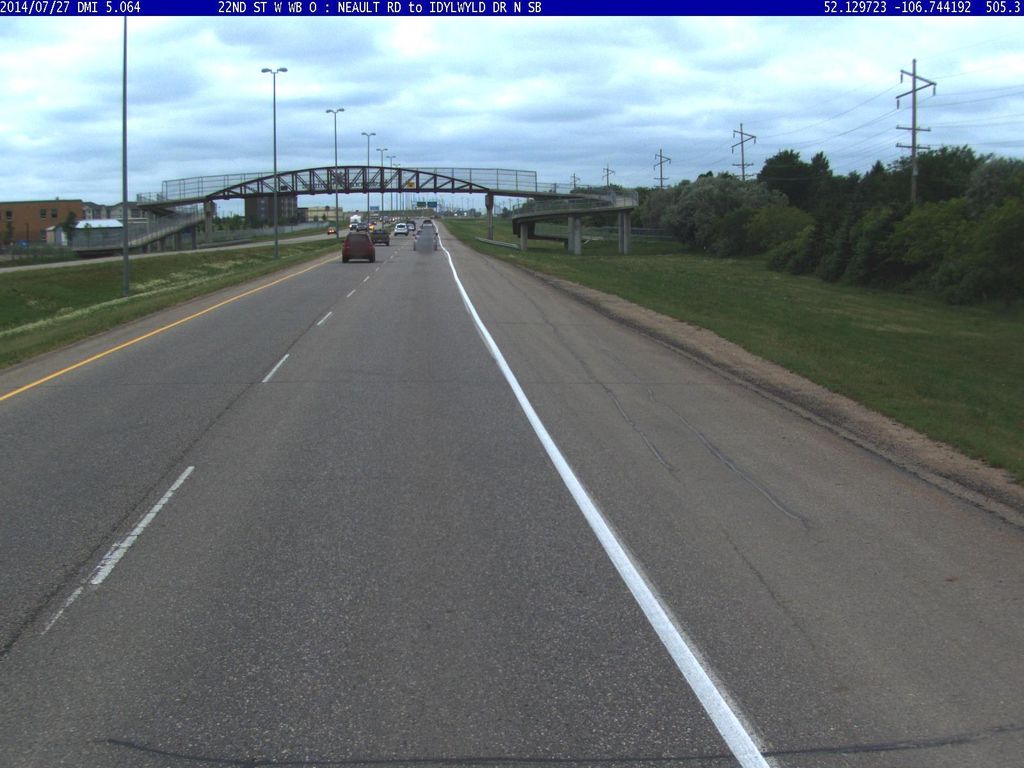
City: saskatoon